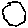
Label: hexagon